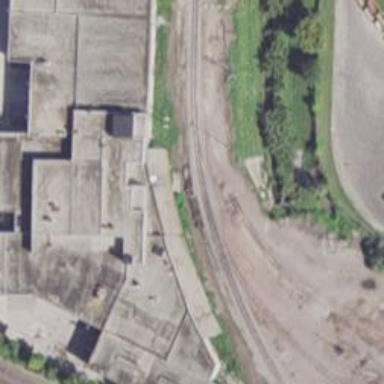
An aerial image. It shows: Abandoned railway yard.